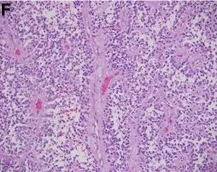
Fibrovascular core with discohesive tumor cells.
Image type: pathology (h&e)